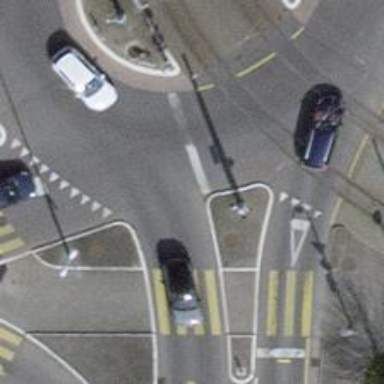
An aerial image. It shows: Road with traffic signals.